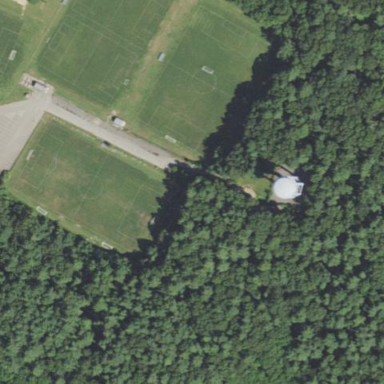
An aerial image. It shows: Soccer pitch for leisure land activities.